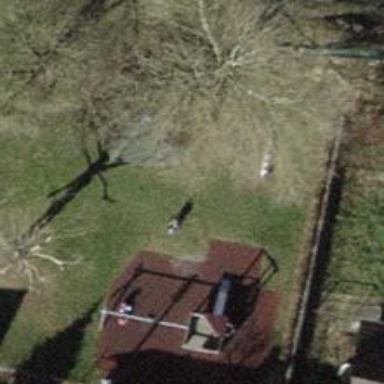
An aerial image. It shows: Picnic site with bench for relaxation.